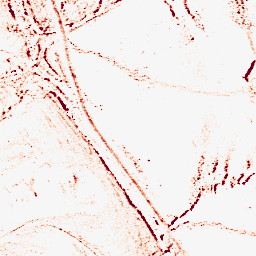
Category: morphological
Decomposition family: morphological_rect
Decomposition parameters: operation: opening
width: 5
height: 3
Upsampling method: sinc_hamming
Upsampling parameters: scale: 2
kernel_size: 4
Upsampling scale: 2